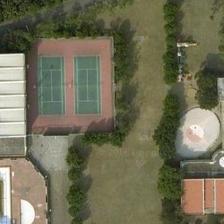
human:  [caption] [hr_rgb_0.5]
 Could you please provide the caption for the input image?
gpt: several buildings and some green trees are around two tennis courts .

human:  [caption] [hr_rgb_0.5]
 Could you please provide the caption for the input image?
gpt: two tennis courts are surrounded by many green trees and several buildings .

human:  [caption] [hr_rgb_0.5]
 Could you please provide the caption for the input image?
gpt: two tennis courts are next to many green plants and a road .

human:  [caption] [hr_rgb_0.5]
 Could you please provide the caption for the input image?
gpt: there are buildings and lush plants around the tennis courts .

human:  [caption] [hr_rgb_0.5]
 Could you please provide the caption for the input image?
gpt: two tennis courts are next to many green plants and a road .